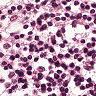
Metastatic tissue present: no